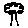
Label: tree